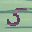
Label: 5